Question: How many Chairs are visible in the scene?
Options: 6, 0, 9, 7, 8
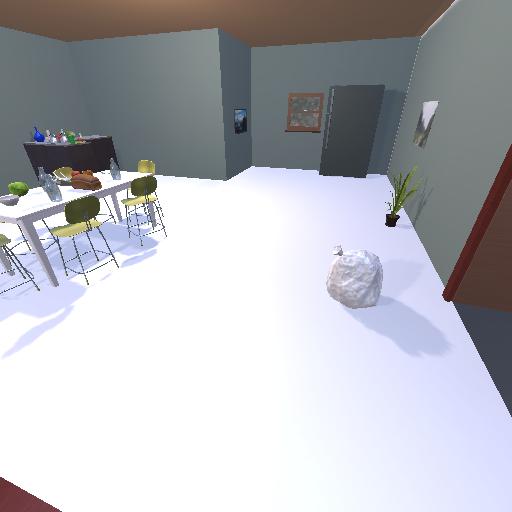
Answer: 6